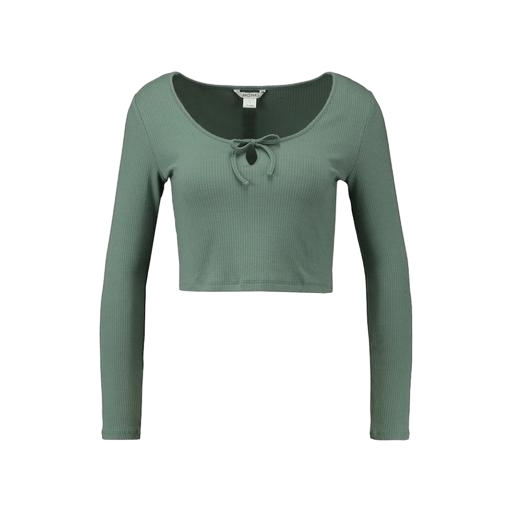
her longsleeve top, long-sleeve t-shirt only macy, green crop top, white background